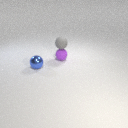
small blue metal sphere to the left of small purple rubber sphere